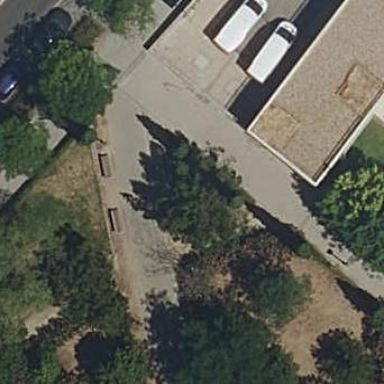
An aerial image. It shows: Garden with kerb barrier.